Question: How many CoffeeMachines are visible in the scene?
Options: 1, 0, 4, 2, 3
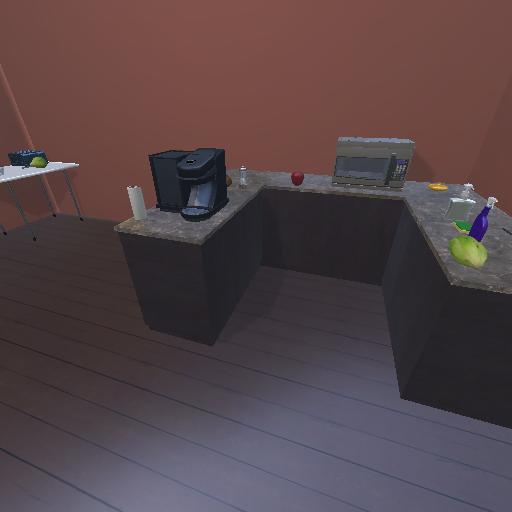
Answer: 1